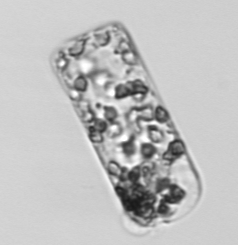
Label: Guinardia_flaccida